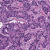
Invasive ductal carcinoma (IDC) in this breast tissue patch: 1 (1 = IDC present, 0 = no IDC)